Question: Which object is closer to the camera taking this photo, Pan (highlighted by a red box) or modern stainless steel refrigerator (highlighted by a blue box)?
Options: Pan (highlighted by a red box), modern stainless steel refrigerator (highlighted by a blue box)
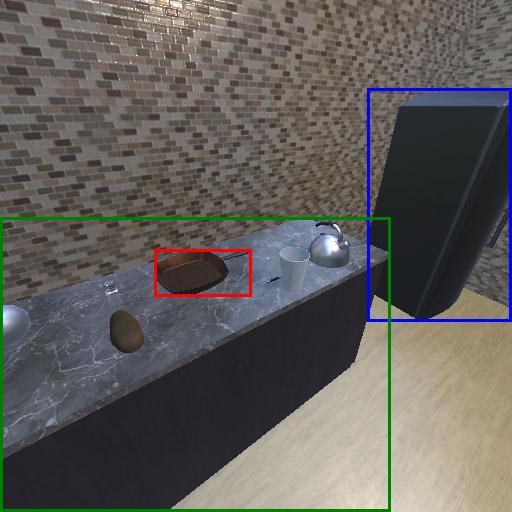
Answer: Pan (highlighted by a red box)